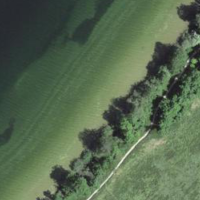
EUNIS habitat code: 14
Species observed at this site:
Astrantia major
Eupeodes luniger
Odezia atrata